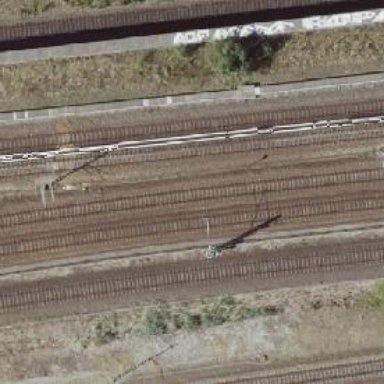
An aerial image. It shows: Railway milestone with catenary mast.